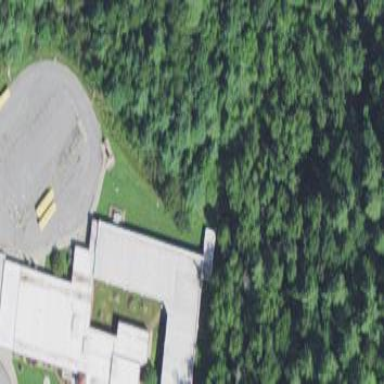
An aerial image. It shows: School building.